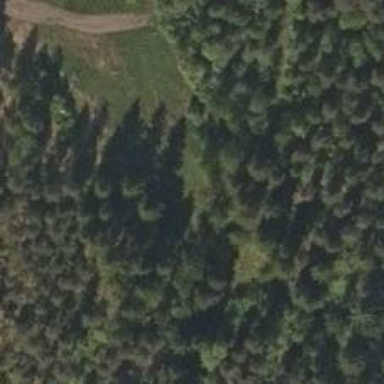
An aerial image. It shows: Disc golf tee area.